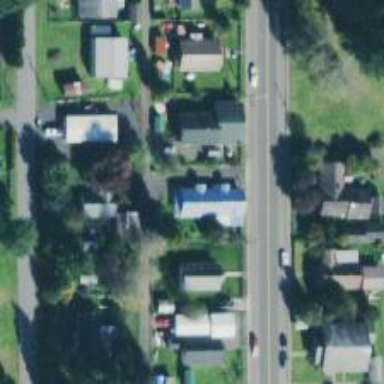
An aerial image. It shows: Alley classified as service road.